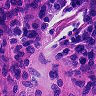
Metastatic tissue present: yes